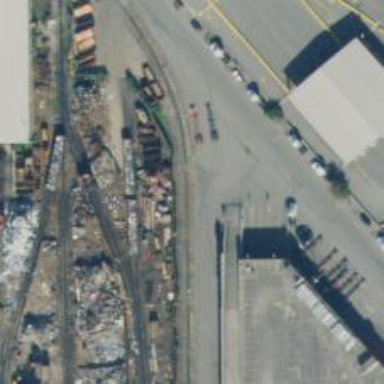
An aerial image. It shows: Railway yard used for servicing trains.